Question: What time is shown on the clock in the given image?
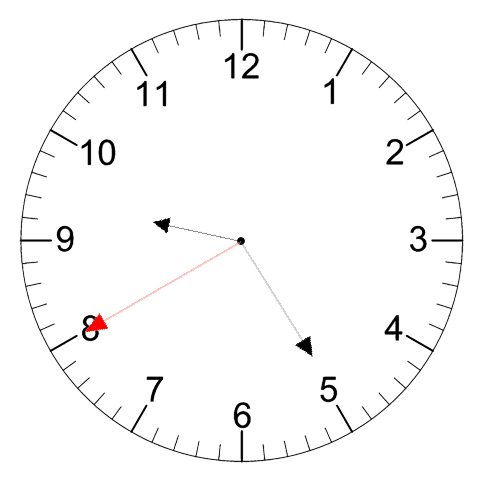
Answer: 09:24:40